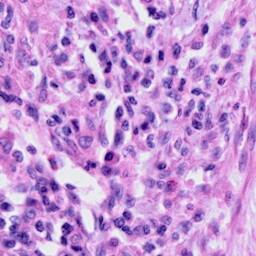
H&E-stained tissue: Cervix